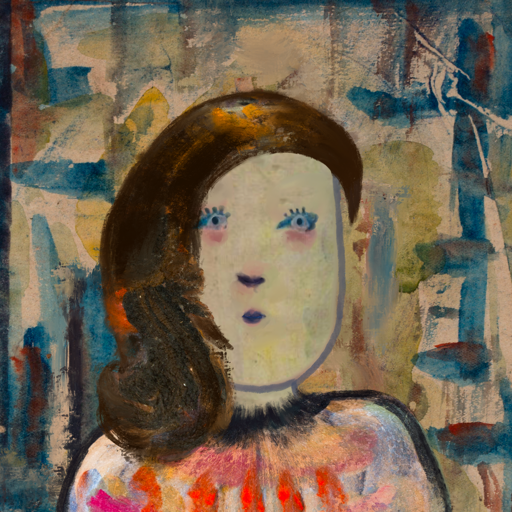
Background: Orphan, Head And Neck Front: Hill_Girl, Face Front: Hill_Girl, Bust: Childish, Hair Front: Gypsy_Queen, Head Accessory: Blank, Second Necklace: Blank, Necklace: Blank, Baby: Blank